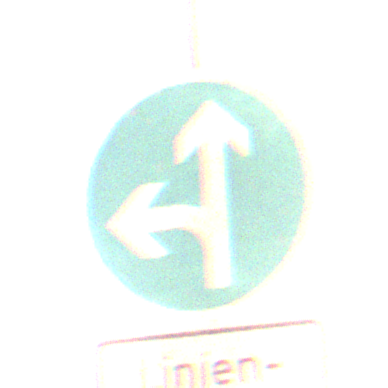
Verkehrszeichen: VorgeschriebeneFahrtrichtungGeradeausOderLinks
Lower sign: BesondereFahrzeugeUndTransportgueter2
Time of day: Night
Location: Outdoor (Urban)
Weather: Overcast
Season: Winter
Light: Artificial